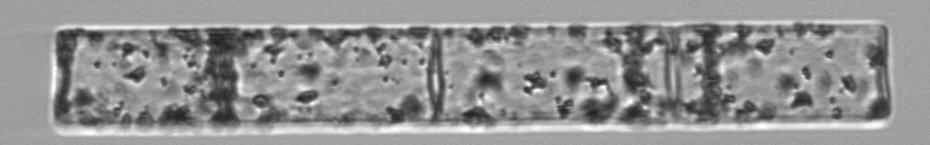
Label: Guinardia_flaccida